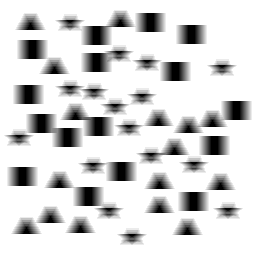
Squares: 16
Triangles: 16
Stars: 16
Total shapes: 48